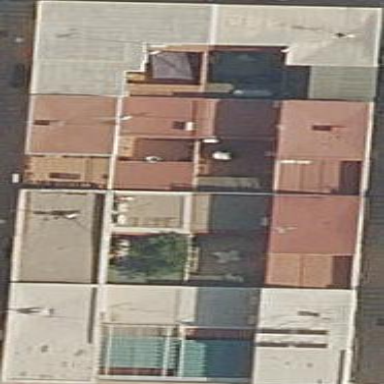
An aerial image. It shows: Terrace building.